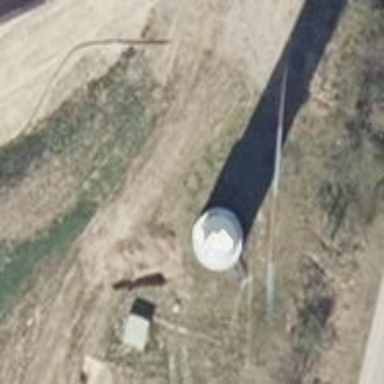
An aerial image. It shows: Wind generator using horizontal axis wind turbines.